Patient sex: M
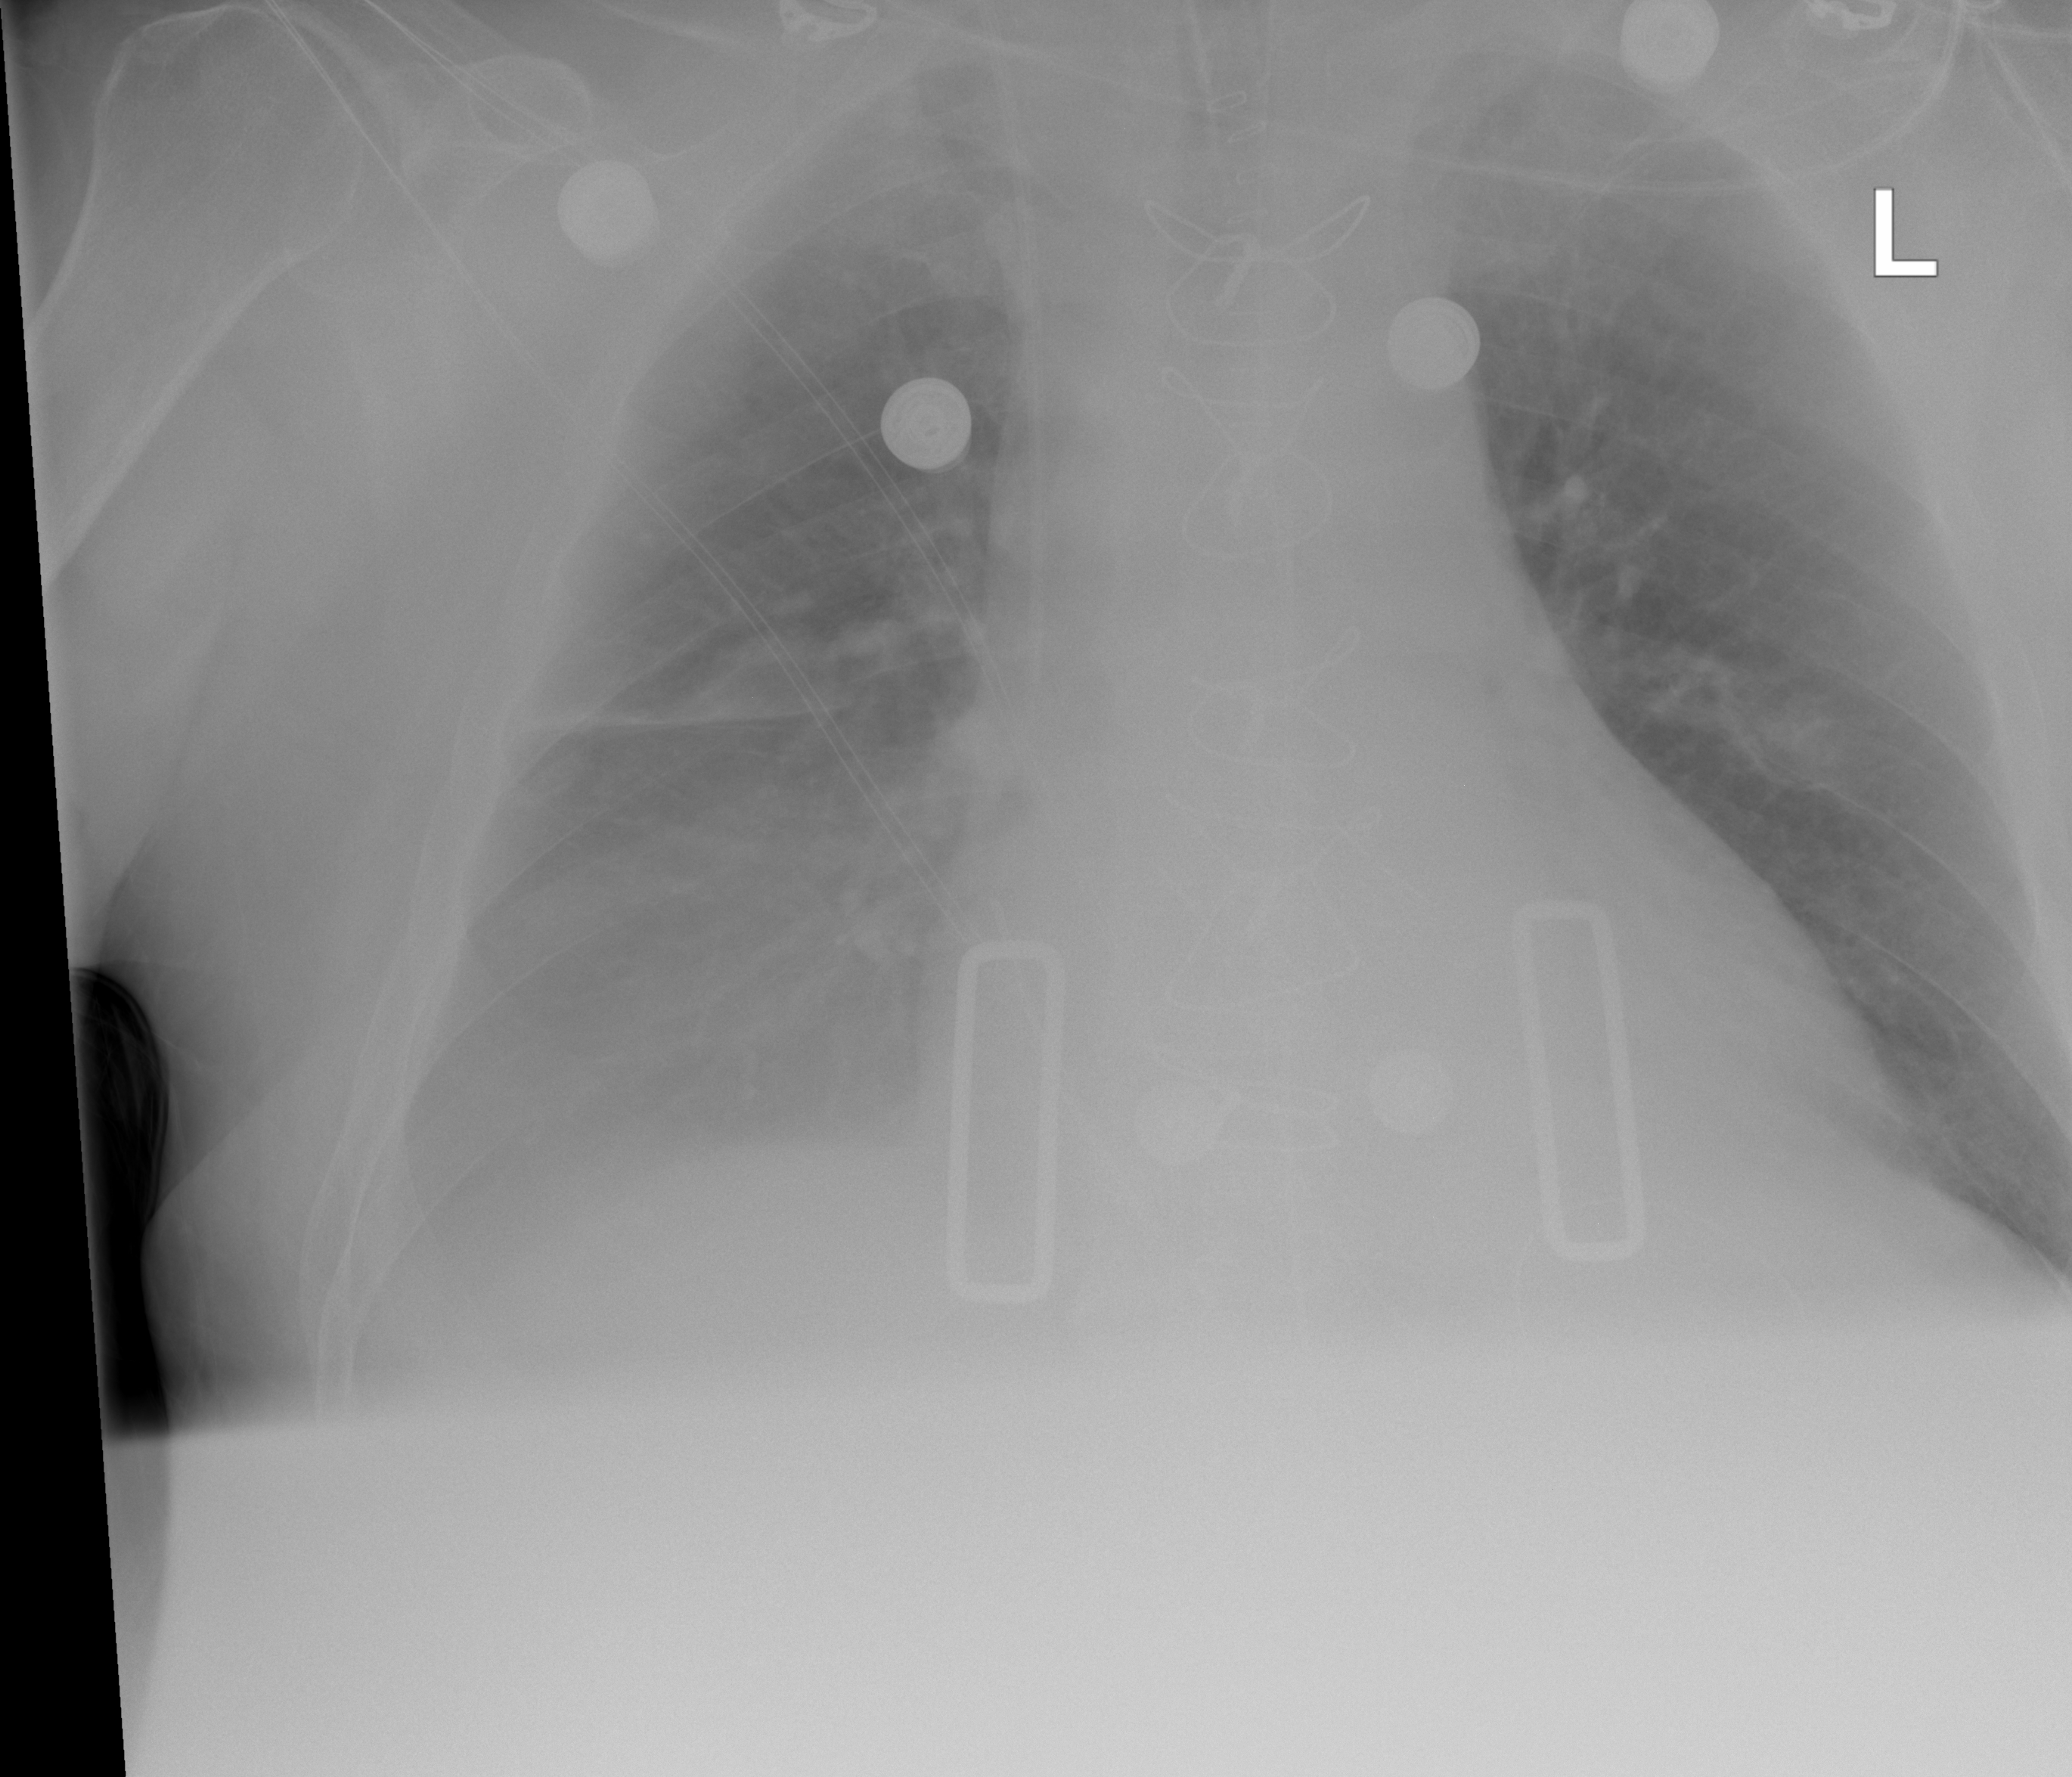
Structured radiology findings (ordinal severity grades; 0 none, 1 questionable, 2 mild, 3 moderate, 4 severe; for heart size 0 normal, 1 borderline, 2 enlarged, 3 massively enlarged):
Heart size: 2
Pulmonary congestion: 0
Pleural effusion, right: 2
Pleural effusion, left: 0
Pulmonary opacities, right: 0
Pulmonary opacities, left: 0
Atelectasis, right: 2
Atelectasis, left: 0